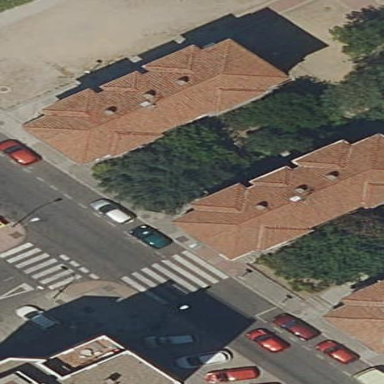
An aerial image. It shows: Image showing building with apartments.